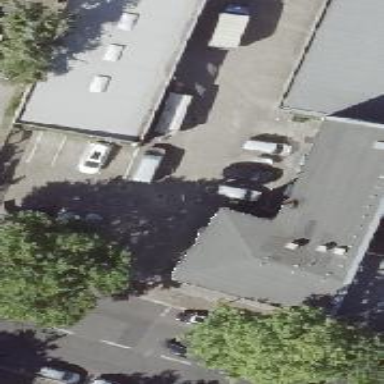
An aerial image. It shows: Hardware shop.